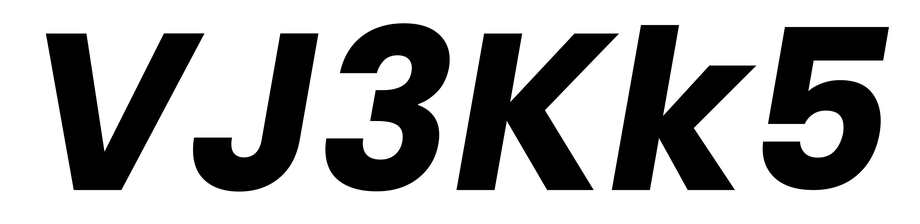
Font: Poppins-BoldItalic